Результатами астрономических наблюдений движения планет в Солнечной системе стали следующие три закона — т.н. законы Кеплера: $\textbf{I.}\ \textit{(Первый закон)}$ Каждая планета вращается вокруг Солнца по эллиптической орбите, и Солнце находится в одном из фокусов этого эллипса. $\textbf{II.}\ \textit{(Второй закон)}$ Для каждой планеты площадь, заметаемая её радиус-вектором относительно Солнца ($FP$ на рисунке) в единицу времени, является постоянной величиной. $\textbf{III.}\ \textit{(Третий закон)}$ Отношение куба большой полуоси орбиты планеты к квадрату периода её обращения одинаково для всех планет. Типичная орбита показана на рисунке, где $P$ представляет собой планету, $F$ — фокус орбиты (Солнце), $O$ — центр эллипса, а $a$, $b$ и $2c$ есть большая и малая полуоси и расстояние между фокусами соответственно. Согласно закону всемирного тяготения, потенциальная энергия взаимодействия между Солнцем и планетой равна\[U=-\frac{GMm}{r},\]где $G$ — гравитационная постоянная, $M$ — масса Солнца, $m$ — масса планеты, а $r$ — расстояние между ними.
Используя закон сохранения энергии, а также первый и второй законы Кеплера, найдите полную механическую энергию движения планеты $E$, площадь $S$, заметаемую в единицу времени, и период $T$ обращения планеты. Выразите ответы через $G$, $M$, $m$, $a$, $b$. Докажите третий закон Кеплера.
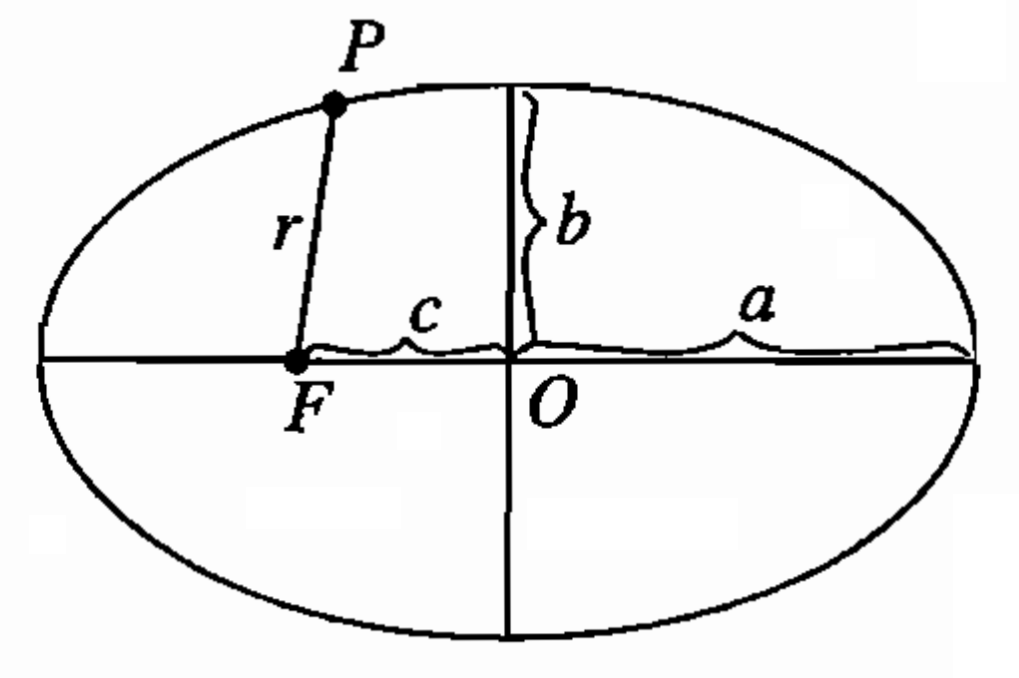
Решение: Скорость планеты обозначим буквой $v$, как показано на рисунке. Когда планета проходит точки перигелия $A$ и афелия $B$, $v$ и $r$ перпендикулярны друг другу, а заметаемые площади в единицу времени равны соответственно\[S_A=\frac{1}{2}r_Av_A=\frac{1}{2}\left(a-c\right)v_A,\\S_B=\frac{1}{2}r_Bv_B=\frac{1}{2}\left(a+c\right)v_B.\tag{1}\] Из второго закона Кеплера следует, что $S_A=S_B$, поэтому\[v_B=v_a\frac{a-c}{a+c}.\tag{2}\] Полная механическая энергия движения планеты $E$ равна сумме её кинетической и потенциальной энергий. В моменты прохождения перигелия и афелия соответственно:\[E_A=\frac{1}{2}mv_A^2-G\frac{mM}{r_A}=\frac{1}{2}mv_A^2-G\frac{mM}{a-c},\\E_B=\frac{1}{2}mv_B^2-G\frac{mM}{r_B}=\frac{1}{2}mv_B^2-G\frac{mM}{a+c}.\tag{3}\] Из закона сохранения энергии $E_A=E_B$, поэтому\[\frac{1}{2}m\left(v_A^2-v_B^2\right)=GmM\left(\frac{1}{a-c}-\frac{1}{a+c}\right).\tag{4}\] Из уравнений (2) и (4):\[v_A^2=\frac{GM}{a}\frac{a+c}{a-c},\ v_B^2=\frac{GM}{a}\frac{a-c}{a+c}.\tag{5}\] Подставив этот результат в уравнение (3), получим выражение для механической энергии:\[E_A=E_B=E=-G\frac{mM}{2a}.\tag{6}\] Из уравнений (5) и (1) получим выражение для площади, заметаемой в единицу времени:\[S_A=S_B=S=\frac{b}{2}\sqrt{\frac{GM}{a}}.\tag{7}\] Площадь эллипса равна $\pi ab$, поэтому период равен\[T=\frac{\pi ab}{S}=\frac{2\pi a\sqrt a}{\sqrt{GM}}.\tag{8}\] Наконец, возводя обе части уравнения (8) в квадрат, получим третий закон Кеплера:\[T^2=\frac{4\pi^2}{GM}a^3.\]
Ответ: \[E=-G\frac{mM}{2a},~ S=\frac{b}{2}\sqrt{\frac{GM}{a}},~T=\frac{2\pi a\sqrt a}{\sqrt{GM}}.\]
Темы:
T, Механика, Гравитация, Китайские, Движение в центральном поле